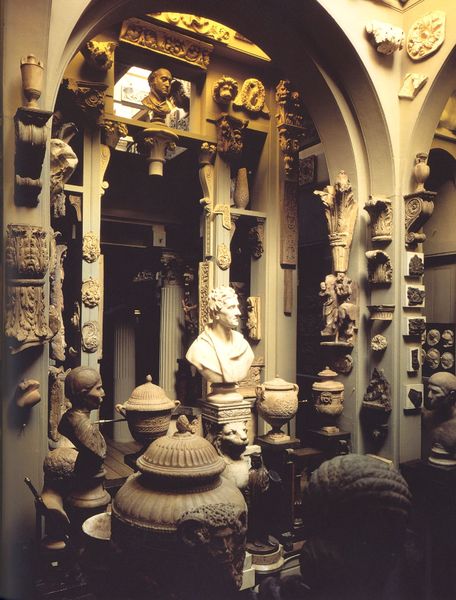
Titel: Lincoln´s Inn Fields in London
Künstler: John Soane
Standort: London (EU - GB)
Schlagwörter: kopf, mann, grau, köpfe, licht, marmor, mund, nase, raum, säule, säulen, ornament, wand, augen, gesicht, stein, krug, vase, bogen, figuren, münder, nasen, büste, ornamente, vasen, bildhauerei, plastik, foto, fotografie, bögen, töpfe, gewölbe, stück, wandschmuck, wandbilder, skulpturen, krüge, sammlung, museum, büsten, wandbild, verzierungen, aufbewahrung, ablage, fesnter, speicher, bildhauer, archiv, epitelle